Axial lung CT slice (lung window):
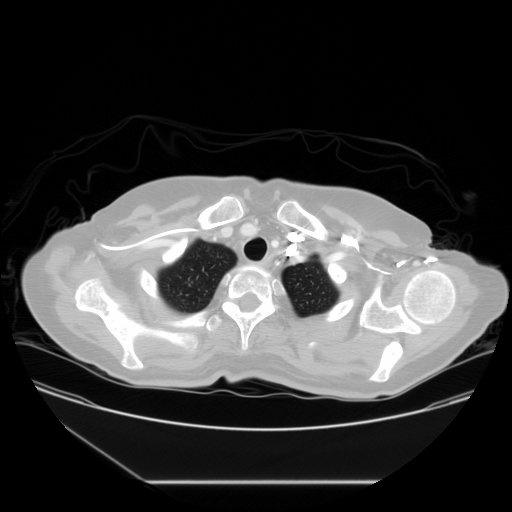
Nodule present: no